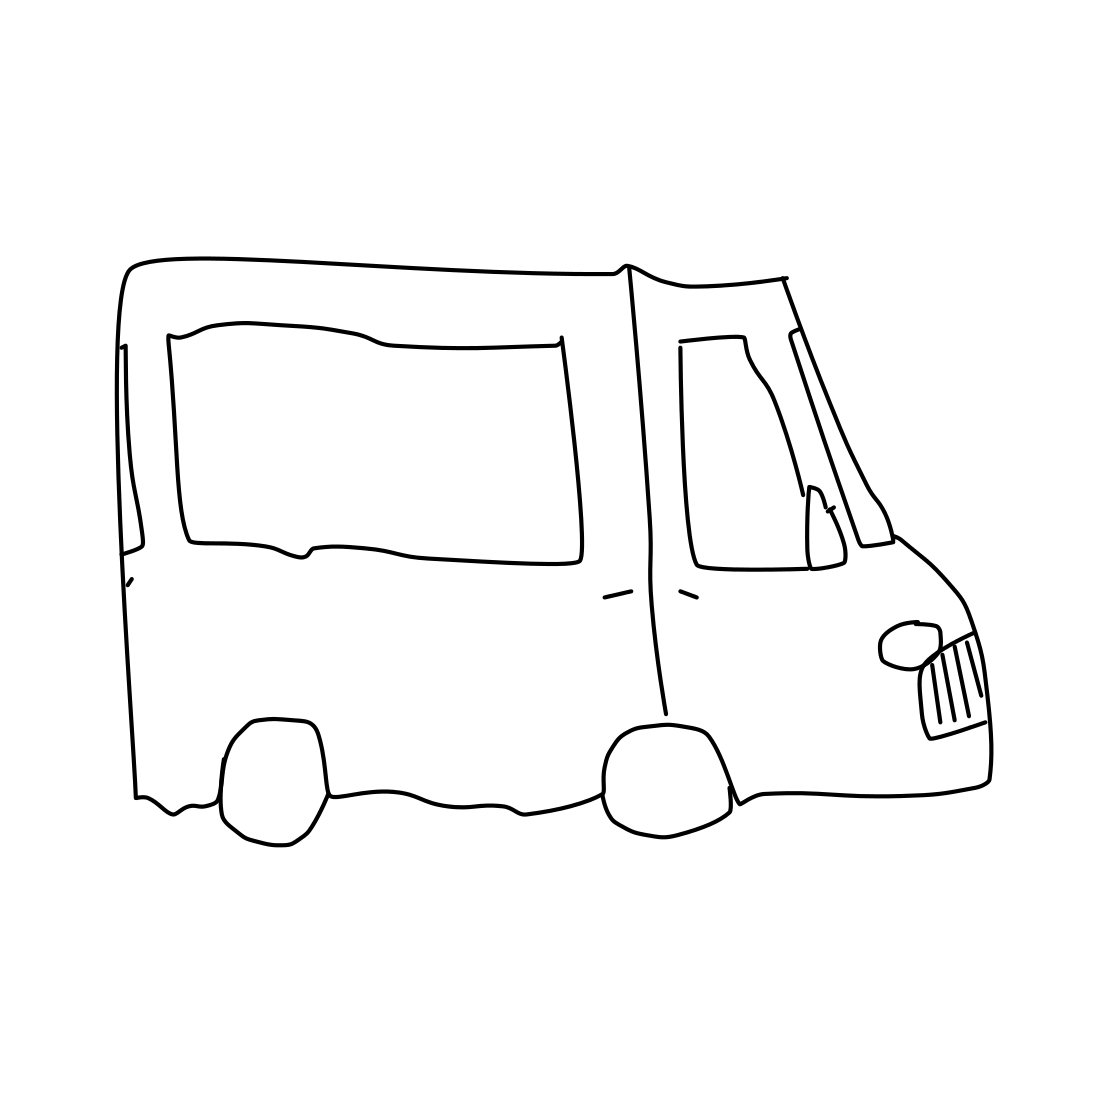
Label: van